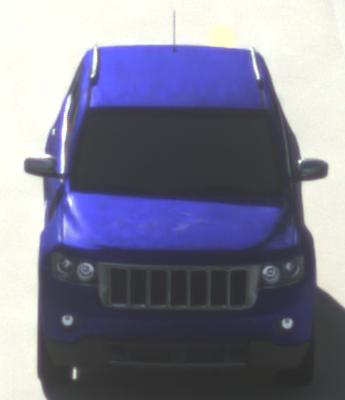
Make: Jeep
Model: Grand Cherokee
Detailed model: WK2
Model produced from: 2010
Model produced until: 2021
Doors: 5
Color: blue
Road condition: dry road
Daytime: morning or afternoon
Contrast: low contrast